Question: I'm making a call to Yelp, to get reviews for some addresses in an apartment finder I've written, but it looks like some of the Yelp data isn't complete, so the following code results in Ye Olde ORNSTAIOAN error:
'''
public IEnumerable<Review> GetReviews(Bounds searchBounds) {
var yelp = new Y.Yelp(ConfigOptions);
var searchOptions = GetSearchOptions(searchBounds);
var searchTask = yelp.Search(searchOptions);
var tasks = new Task<Y.Data.SearchResults>[GetTaskArraySize(searchTask)];
tasks[0] = searchTask;
for (var i = 1; i < tasks.Length; i++) {
searchOptions.GeneralOptions.offset = i * YelpResultsLimit;
tasks[i] = yelp.Search(searchOptions);
}
Task.WaitAll(tasks);
return tasks.SelectMany(t => t.Result.businesses != null
? t.Result.businesses
: null)
.Select(MapYelpBusinessToReview);
}
'''
The error hits in the return line, on "businesses", even if I try a null catch, as I am above. The error outputs as:
'''
<Error>
<script id="tinyhippos-injected"/>
<Message>
An error has occurred.
</Message>
<ExceptionMessage>
Object reference not set to an instance of an object.
</ExceptionMessage>
<ExceptionType>
System.NullReferenceException
</ExceptionType>
<StackTrace>
at System.Linq.Enumerable.<SelectManyIterator>d__14'2.MoveNext() at System.Linq.Enumerable.WhereSelectEnumerableIterator'2.MoveNext() at System.Collections.Generic.List'1..ctor(IEnumerable'1 collection) at System.Linq.Enumerable.ToList<URL>
</StackTrace>
</Error>
'''
How can I trap the missing business information, and proceed with/without it?
Update:

'''
namespace ApartmentFinder.Infrastructure.Models {
/// <summary>
/// Provides the set of properties describing a review for a property.
/// </summary>
public class Review {
public string Id{ get; set; }
public string Name{ get; set; }
public string Address{ get; set; }
public string City{ get; set; }
public string State{ get; set; }
public string ZipCode{ get; set; }
public string PhoneNumber{ get; set; }
public string RatingImageUrl{ get; set; }
public int NumberOfReviews{ get; set; }
public string Snippet{ get; set; }
public string Url{ get; set; }
public double Latitude{ get; set; }
public double Longitude{ get; set; }
}
}
'''
Adding in the method for Review MapYelpBusinessToReview:
'''
/// <summary>
/// Maps a <see cref="Y.Data.Business"/> instance to a new <see cref="Review"/>.
/// </summary>
/// <param name="business">Business object to map.</param>
/// <returns>A new <see cref="Review"/> instance.</returns>
static Review MapYelpBusinessToReview(Y.Data.Business business) {
return new Review {
Id = business.id,
Name = business.name,
Address = business.location.address[0],
City = business.location.city,
State = business.location.state_code,
ZipCode = business.location.postal_code,
PhoneNumber = business.phone,
RatingImageUrl = business.rating_img_url,
Snippet = business.snippet_text,
Url = business.url,
NumberOfReviews = business.review_count,
};
}
'''
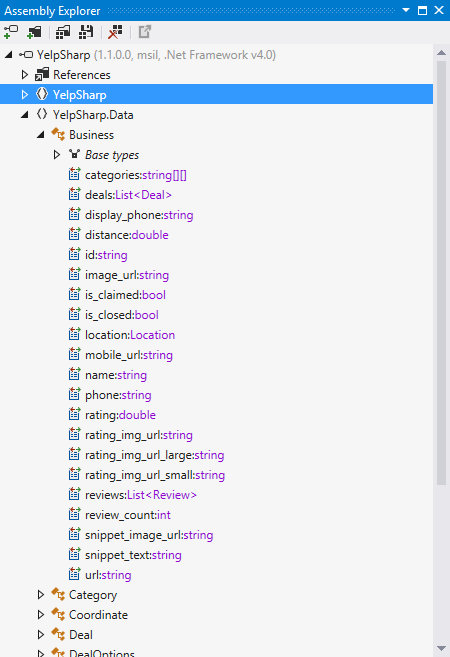
Answer: The problem is that in the 'SelectMany' call you end up returning a 'null' value instead of an empty collection to. In the case you want no values added you must return an empty collection else 'SelectMany' will null ref
Try the following
'''
return tasks
.SelectMany(t => t.Result.businesses ?? new List<Business>())
.Select(MapYelpBusinessToReview);
'''